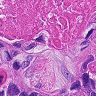
Metastatic tissue present: yes